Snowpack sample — Loveland Pass, Silver Plume, Colorado, USA (1/12/25, 11:40 AM MST)
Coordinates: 39.66, -105.88
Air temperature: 7 °F
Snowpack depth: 140 cm
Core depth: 10 cm
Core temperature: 41 °F
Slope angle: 11°, slope face: 30°
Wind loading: high
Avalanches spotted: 2
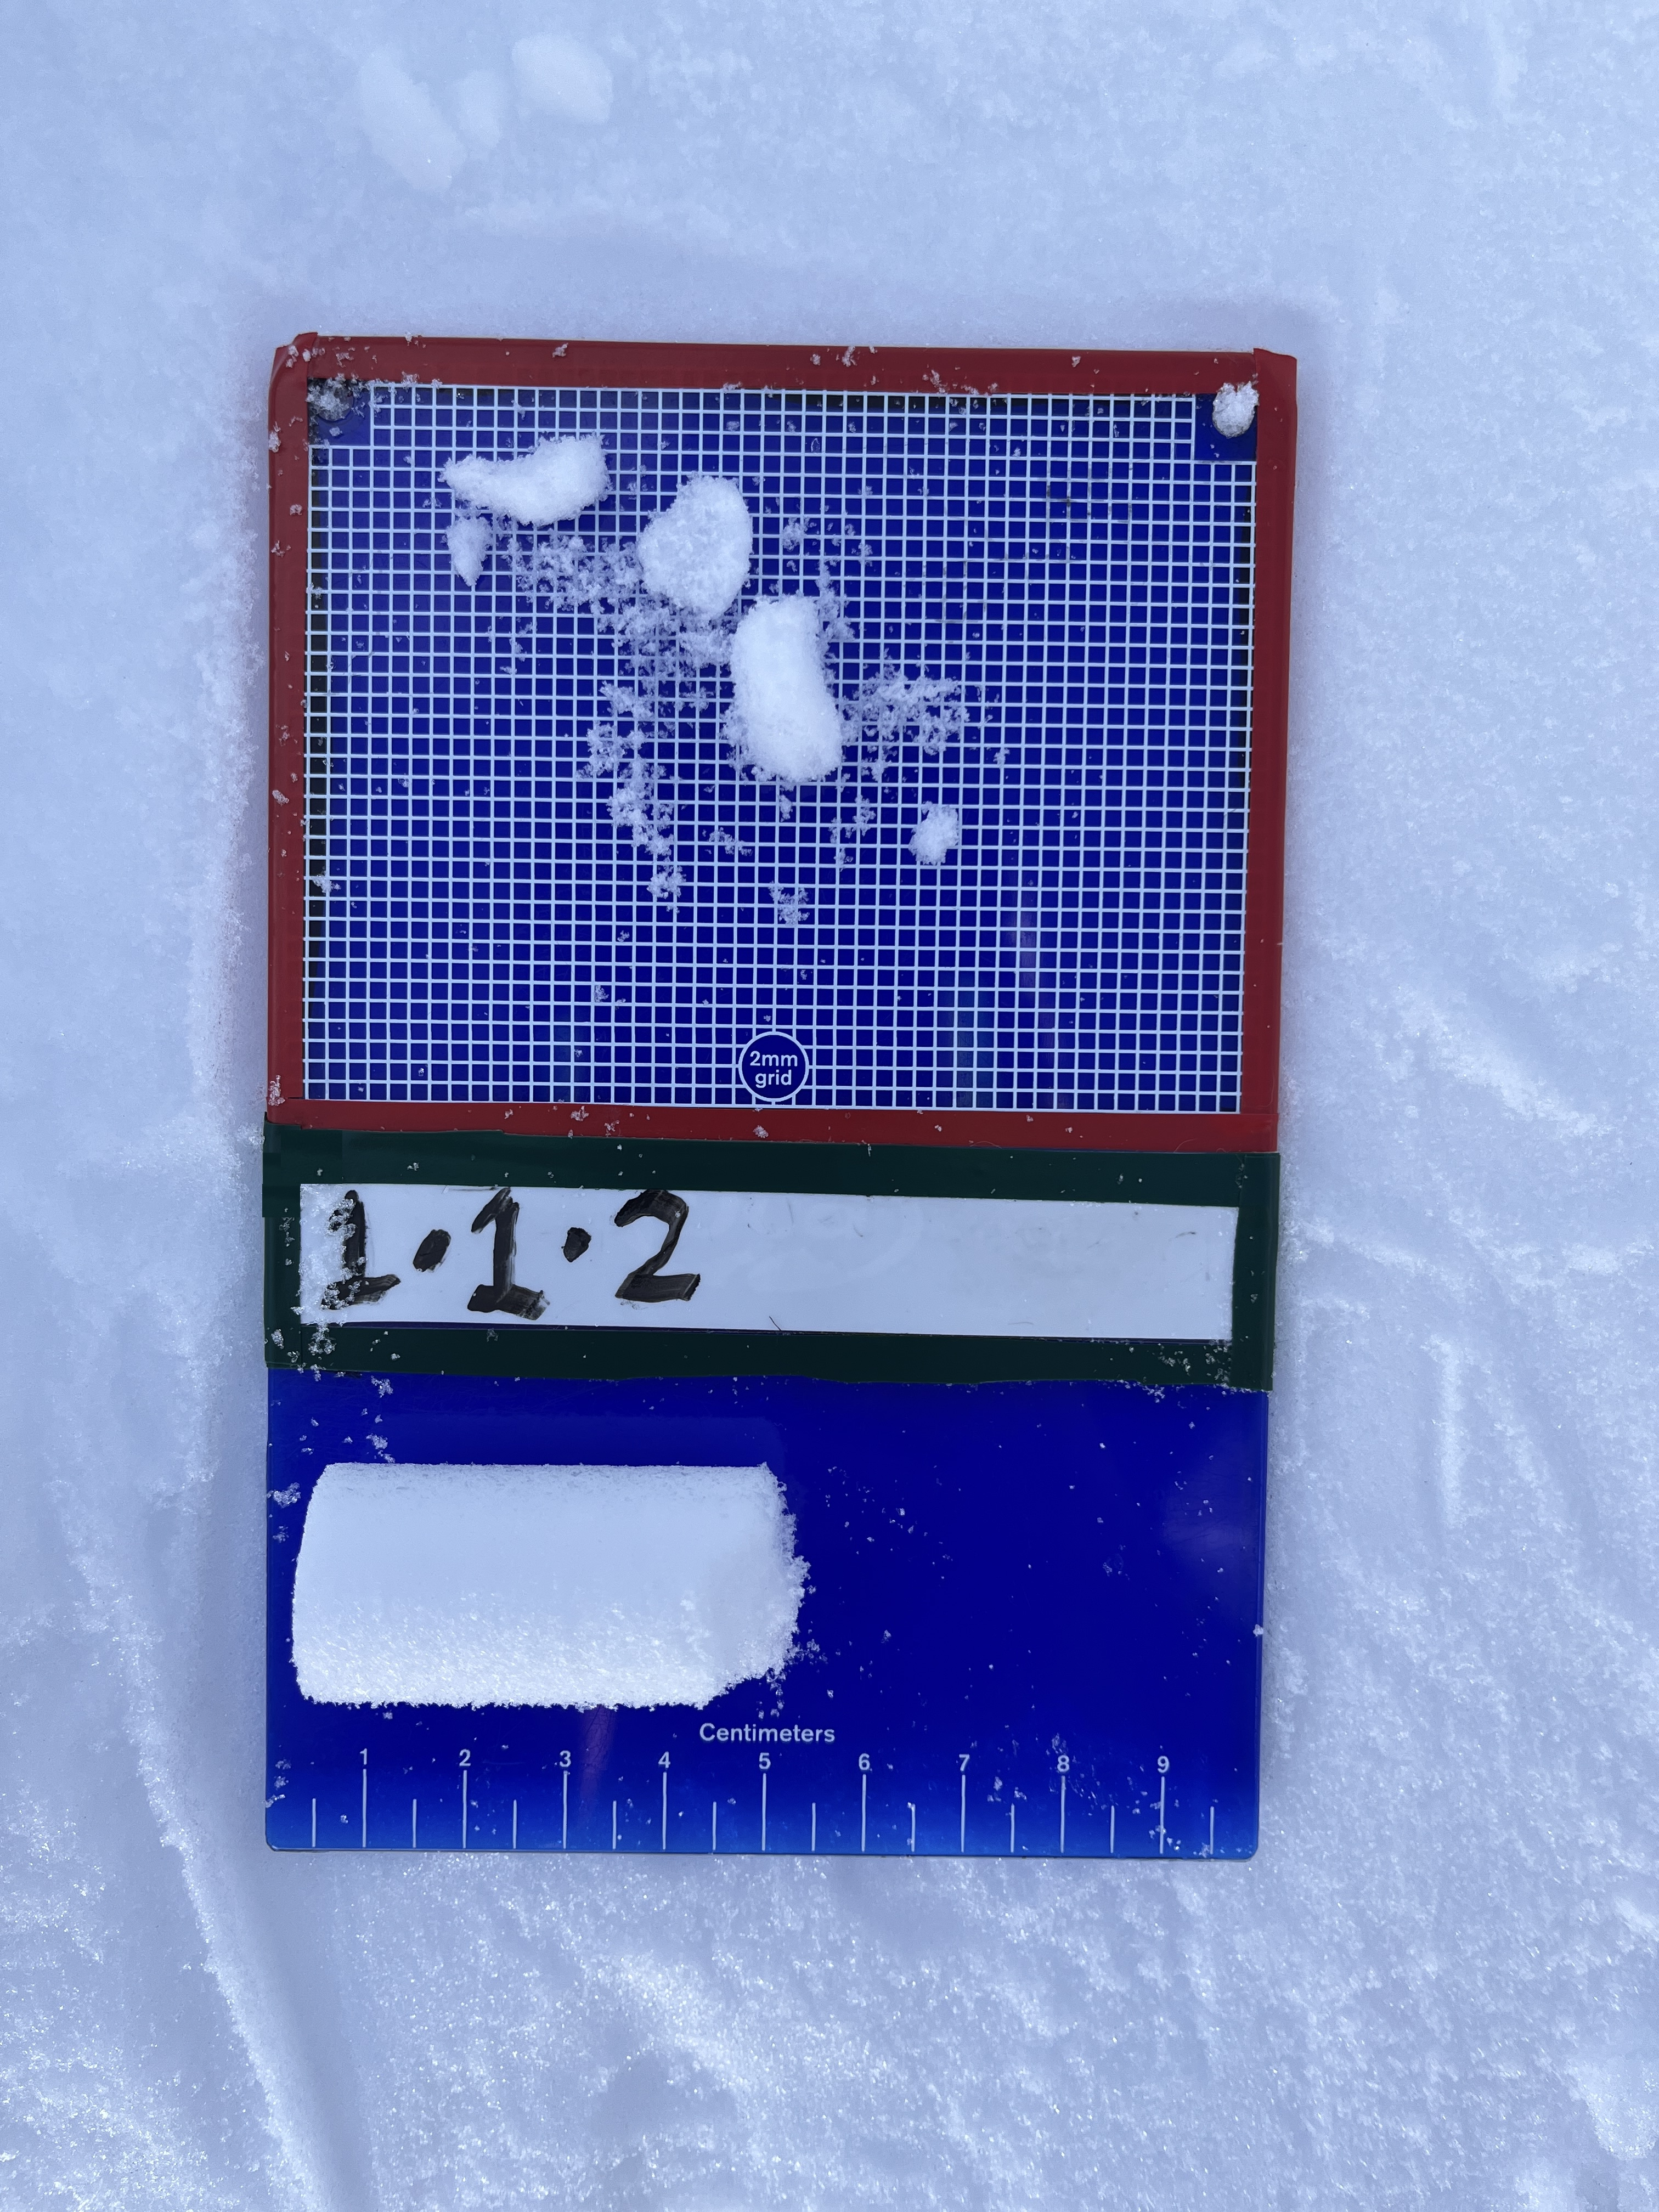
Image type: crystal_card
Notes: Pilot using slightly modified coring method that took too large segment for snow profile picturing, advised not to use in higher level models. Two avalanche on south face nearby, partially cloudy with light snow in the last 24 hours. Lots of wind loading on eastern features.